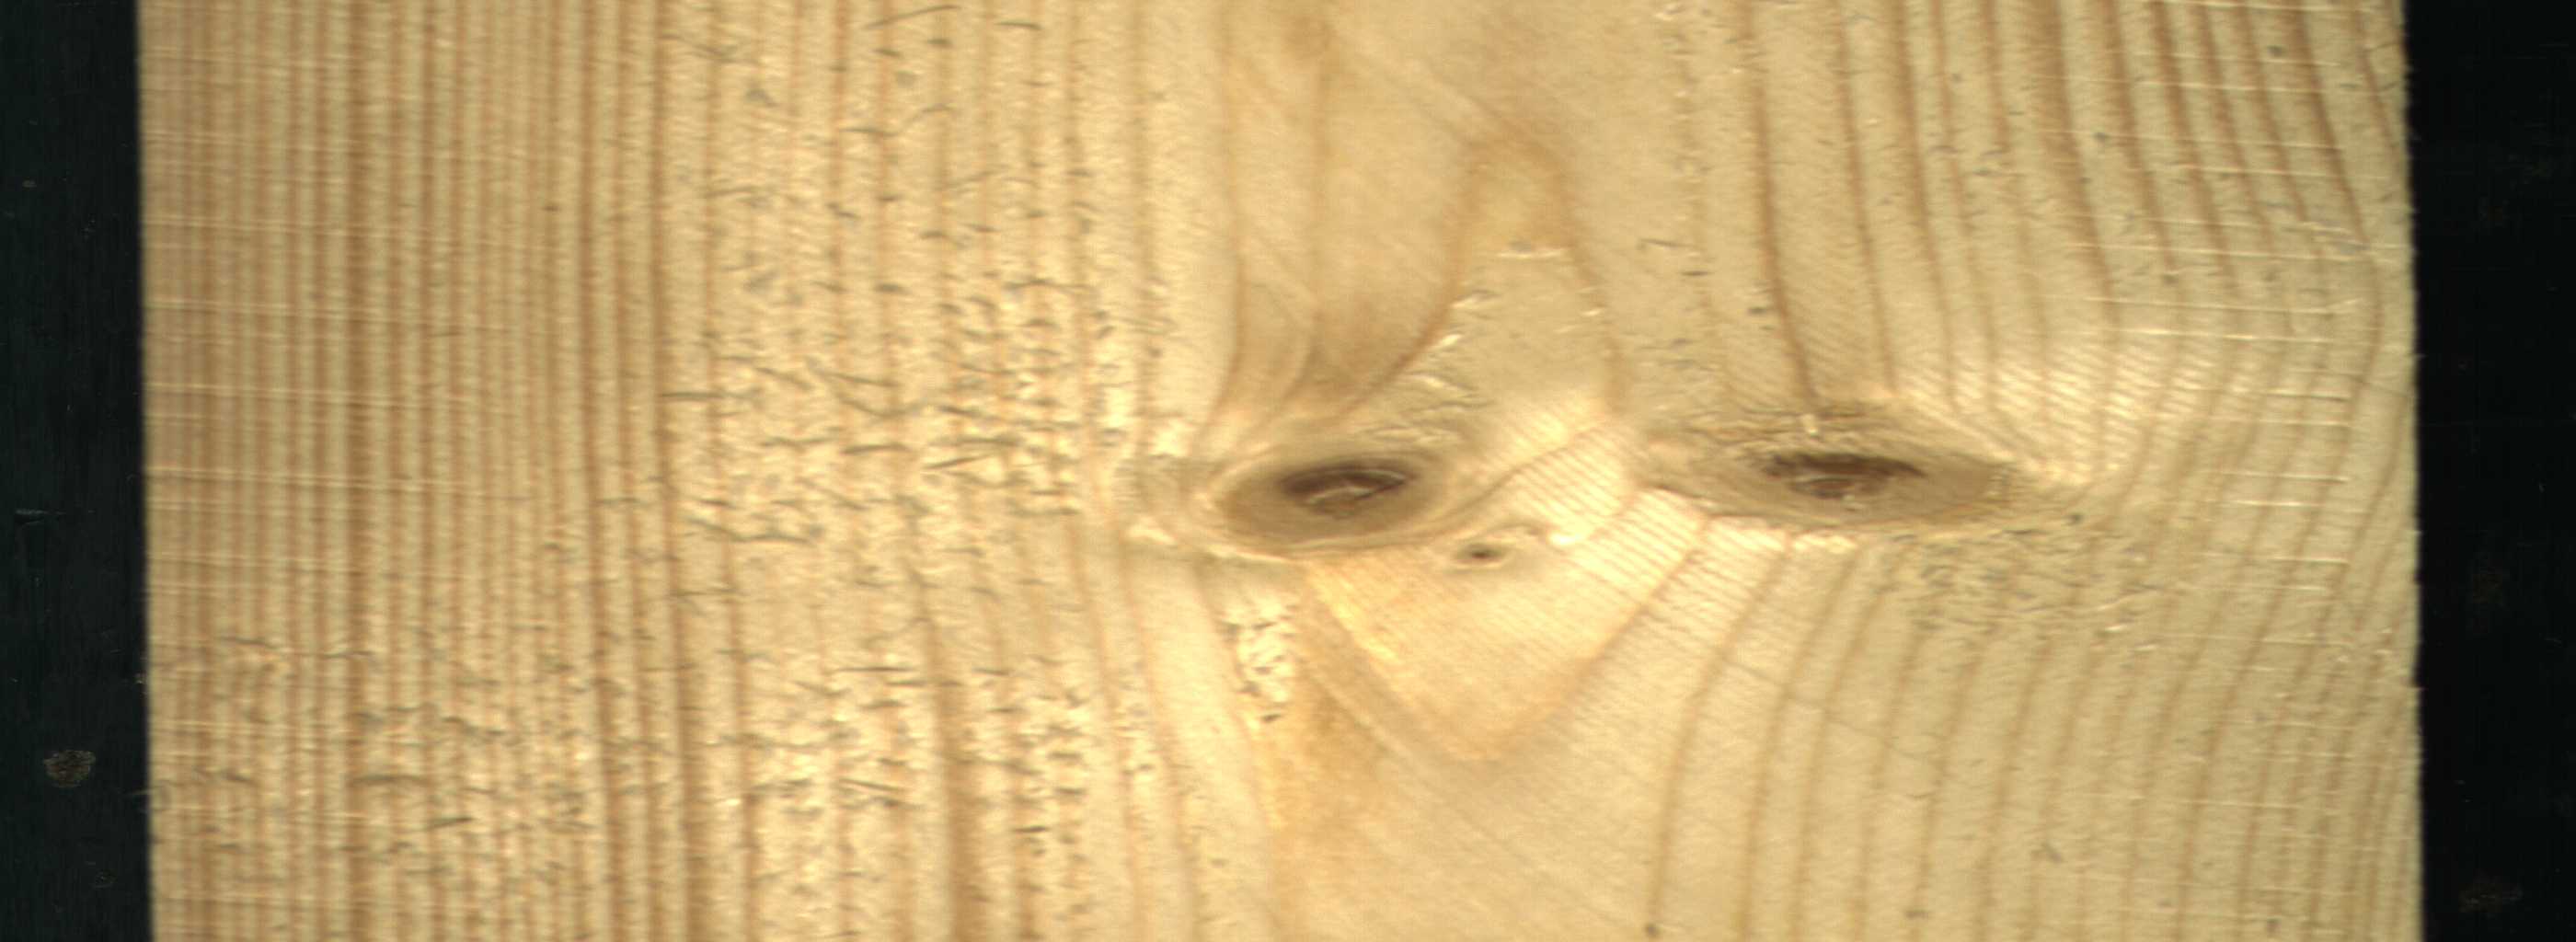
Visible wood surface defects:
Live_Knot
Live_Knot
Live_Knot